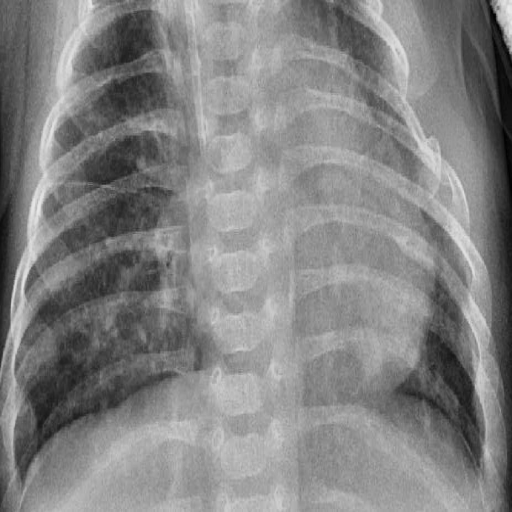
Finding: PNEUMONIA